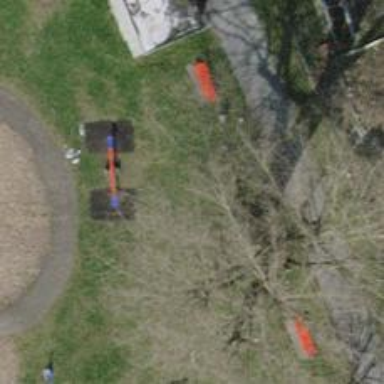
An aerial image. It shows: Red bench.